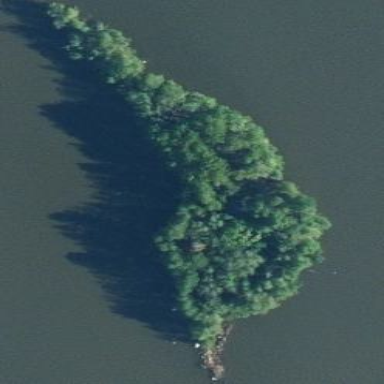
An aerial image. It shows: Islet.